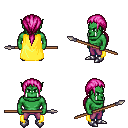
a pixel art fantasy rpg character, male body template, orc, green skin, yellow cape, magenta pants, pink ponytail hairstyle, metal boots, spear, four views (front, back, left, right), 2x2 character sprite sheet, small pixel art, hard edges, no anti-aliasing